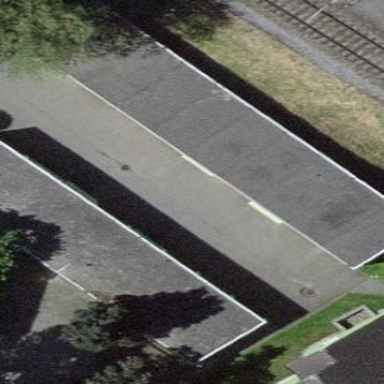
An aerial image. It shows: Garage building.